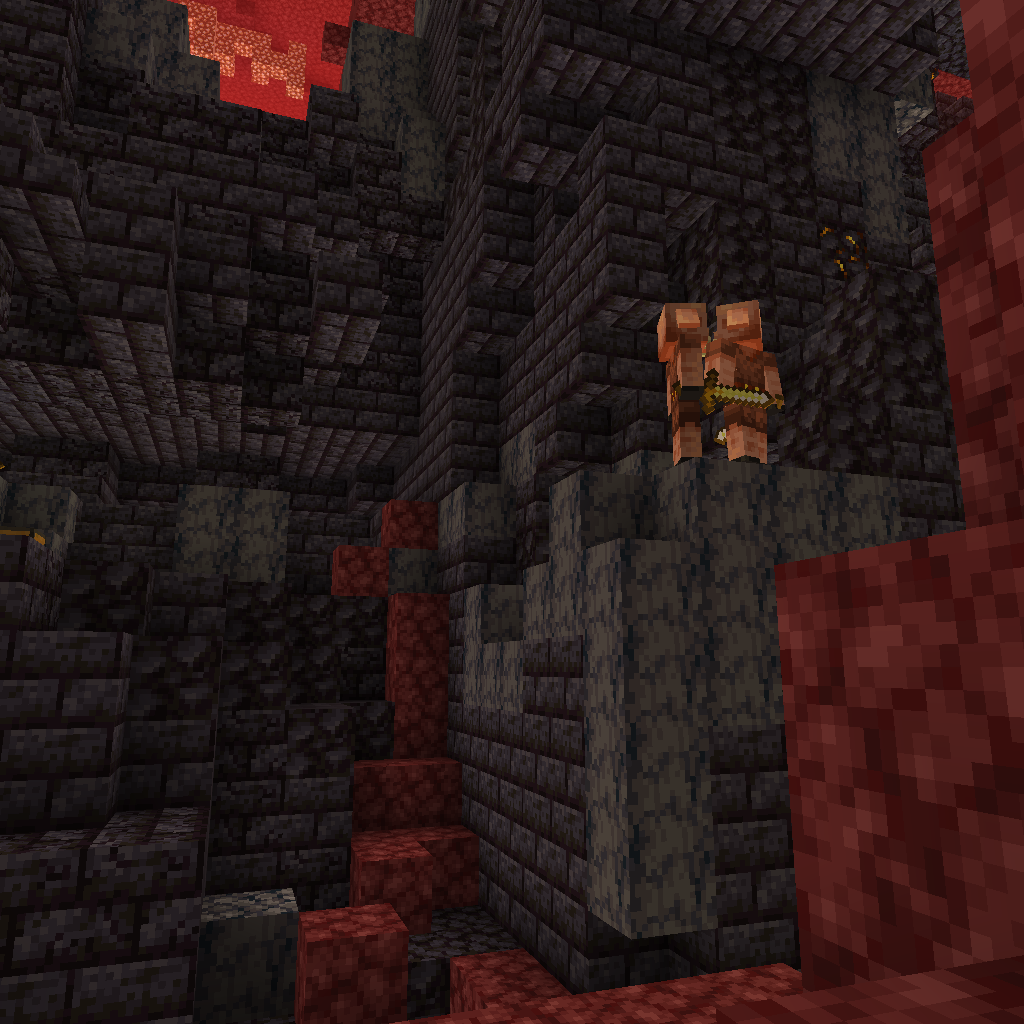
two pigmen standing on bastion remnant